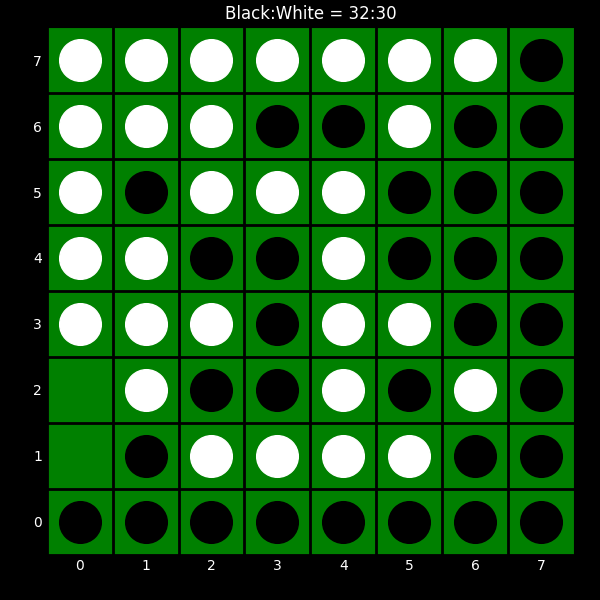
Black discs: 32
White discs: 30